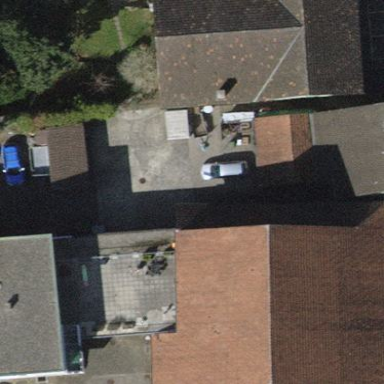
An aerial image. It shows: View of roof of building.